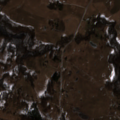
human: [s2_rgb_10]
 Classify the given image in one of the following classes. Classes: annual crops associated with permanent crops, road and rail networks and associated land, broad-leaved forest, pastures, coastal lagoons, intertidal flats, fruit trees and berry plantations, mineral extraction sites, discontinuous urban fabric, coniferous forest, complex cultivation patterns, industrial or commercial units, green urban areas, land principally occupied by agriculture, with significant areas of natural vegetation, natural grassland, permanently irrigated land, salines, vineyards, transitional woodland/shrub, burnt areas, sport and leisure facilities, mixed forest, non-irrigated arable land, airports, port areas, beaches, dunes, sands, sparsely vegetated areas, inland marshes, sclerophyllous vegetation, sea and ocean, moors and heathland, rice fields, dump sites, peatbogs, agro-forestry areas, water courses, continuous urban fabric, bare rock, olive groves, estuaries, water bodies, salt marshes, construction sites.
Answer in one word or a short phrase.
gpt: non-irrigated arable land, pastures, complex cultivation patterns, land principally occupied by agriculture, with significant areas of natural vegetation, broad-leaved forest